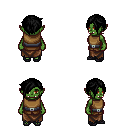
a pixel art fantasy rpg character, female body template, orc, green skin, leather chest armor, robe skirt, black pixie cut hairstyle, ghillies, four views (front, back, left, right), 2x2 character sprite sheet, small pixel art, hard edges, no anti-aliasing